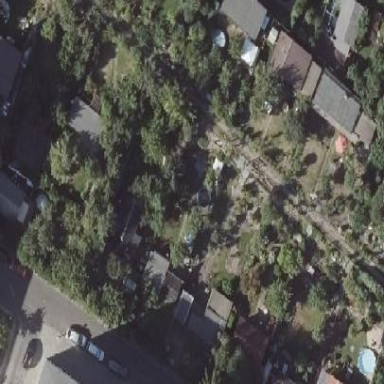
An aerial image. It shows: Plot within allotments.